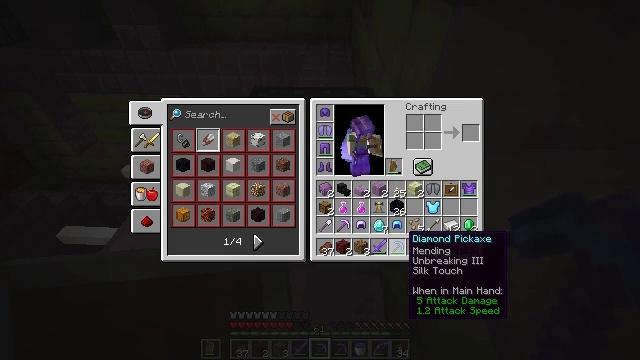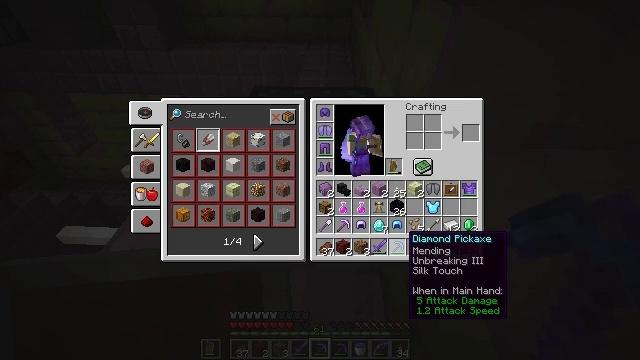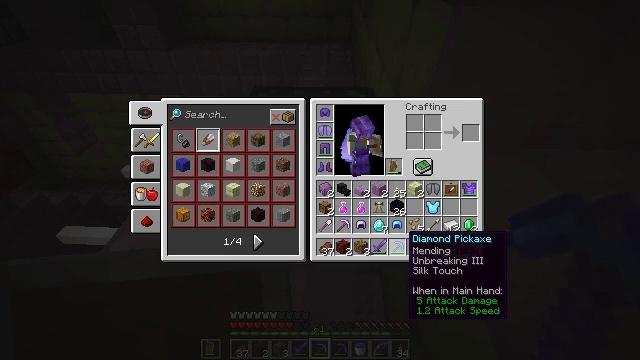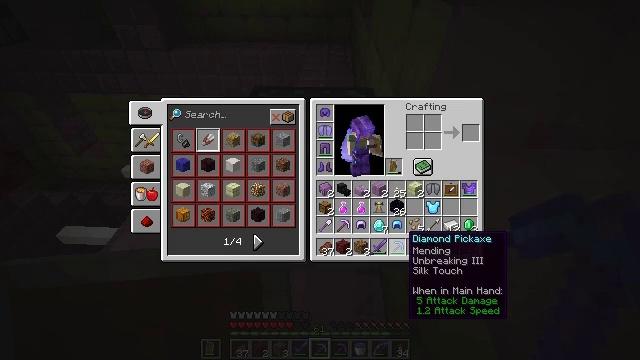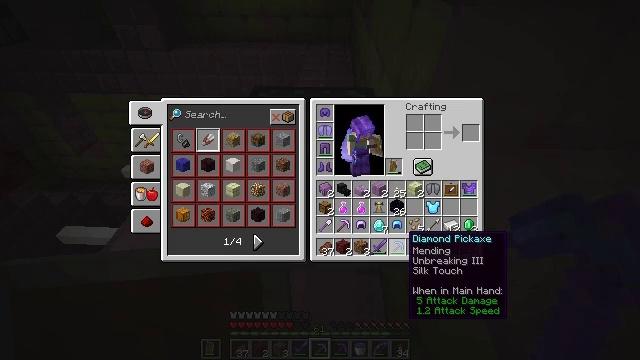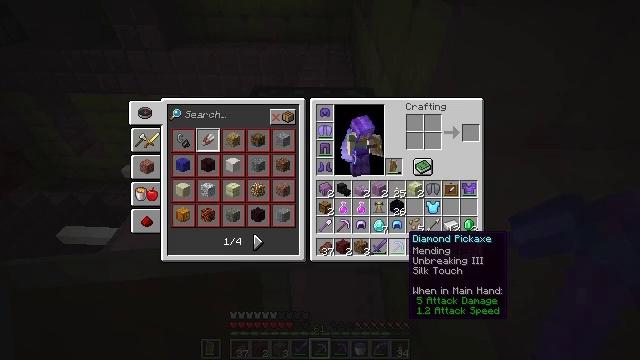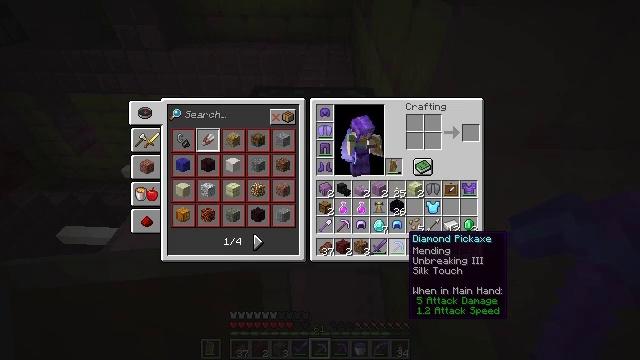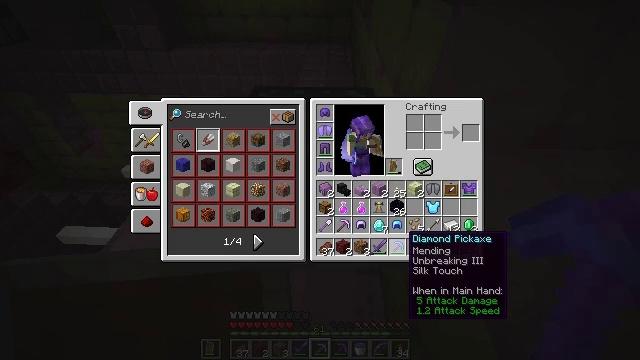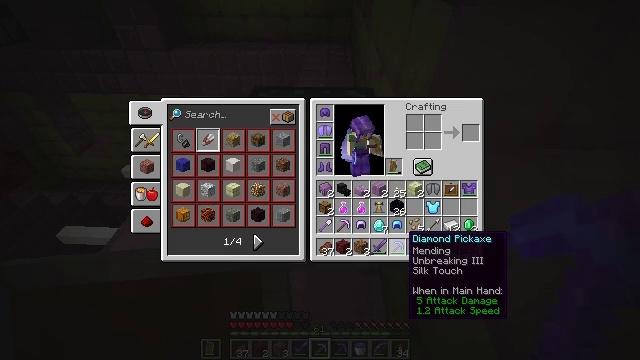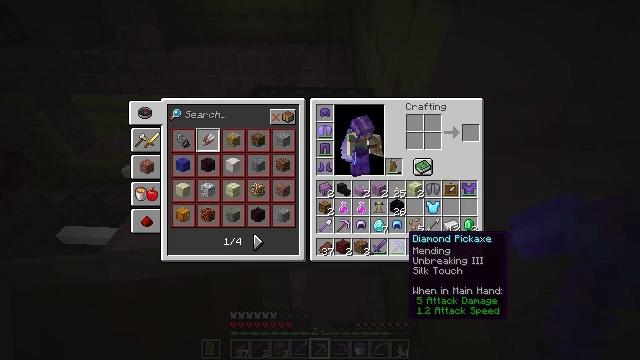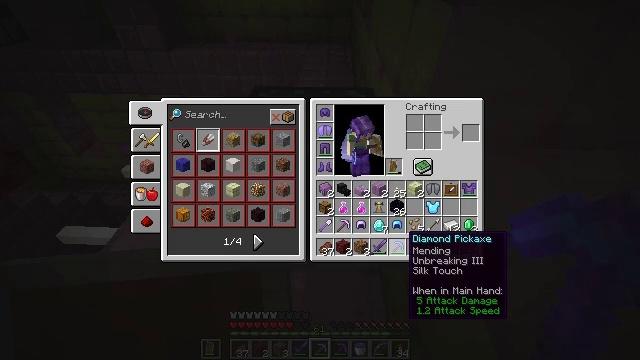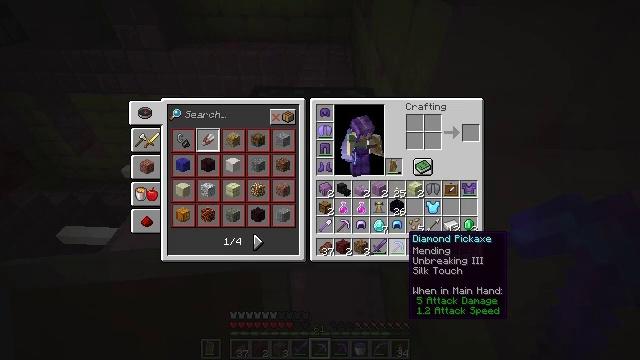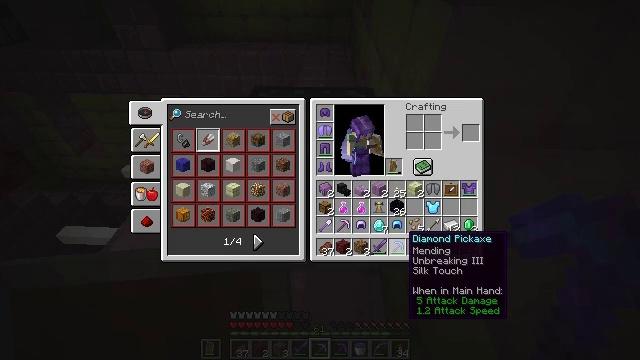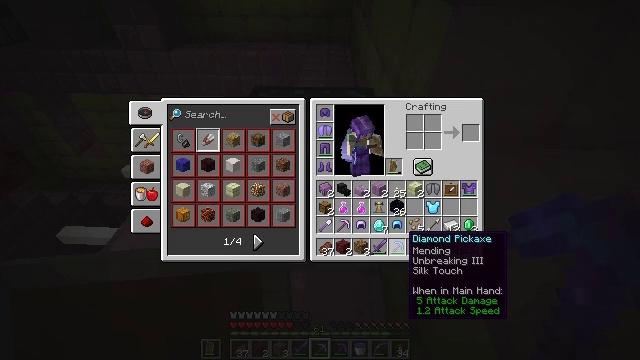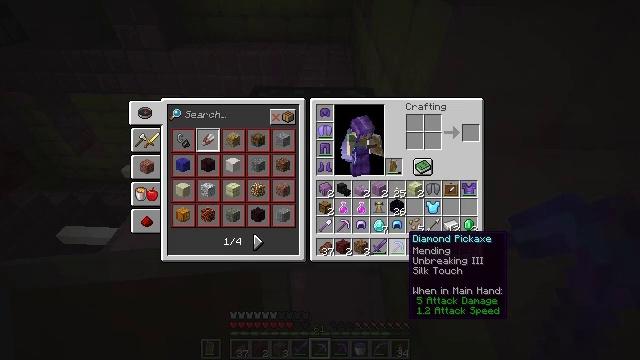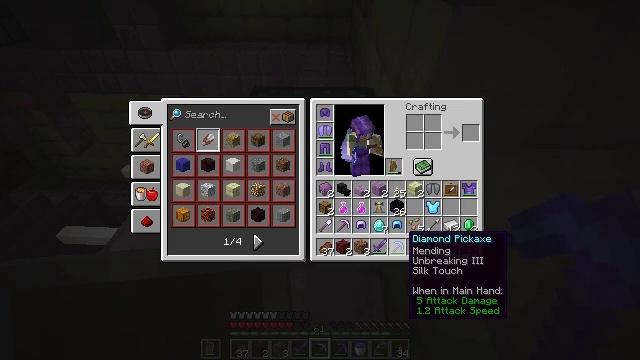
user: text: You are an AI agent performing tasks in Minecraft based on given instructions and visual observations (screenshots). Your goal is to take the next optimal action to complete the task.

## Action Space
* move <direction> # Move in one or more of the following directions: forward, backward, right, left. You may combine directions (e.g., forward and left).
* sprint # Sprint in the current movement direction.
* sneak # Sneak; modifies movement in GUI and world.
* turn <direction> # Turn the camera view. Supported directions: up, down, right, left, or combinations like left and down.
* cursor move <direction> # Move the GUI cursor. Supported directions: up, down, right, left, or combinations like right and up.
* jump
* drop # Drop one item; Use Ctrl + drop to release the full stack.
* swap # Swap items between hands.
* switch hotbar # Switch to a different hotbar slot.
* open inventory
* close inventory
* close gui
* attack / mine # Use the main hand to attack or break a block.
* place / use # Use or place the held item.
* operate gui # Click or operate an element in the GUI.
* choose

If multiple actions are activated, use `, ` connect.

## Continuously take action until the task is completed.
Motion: motion action
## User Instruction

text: Retrieve the ender chest safely.
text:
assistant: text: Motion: no_op
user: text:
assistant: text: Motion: no_op
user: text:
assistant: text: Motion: no_op
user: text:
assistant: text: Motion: no_op
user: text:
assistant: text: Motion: no_op
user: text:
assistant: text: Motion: no_op
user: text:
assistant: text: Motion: no_op
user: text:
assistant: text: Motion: no_op
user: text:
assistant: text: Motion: no_op
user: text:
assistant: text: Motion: no_op
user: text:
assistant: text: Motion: no_op
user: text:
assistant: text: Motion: no_op
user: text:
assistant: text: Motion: no_op
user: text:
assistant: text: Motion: no_op
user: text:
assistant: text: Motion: no_op
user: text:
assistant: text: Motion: no_op
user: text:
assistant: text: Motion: no_op
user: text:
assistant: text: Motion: no_op
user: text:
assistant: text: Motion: no_op
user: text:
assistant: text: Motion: no_op
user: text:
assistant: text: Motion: close inventory
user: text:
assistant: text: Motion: close inventory
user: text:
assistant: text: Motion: no_op
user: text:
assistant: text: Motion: no_op
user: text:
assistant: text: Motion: turn down
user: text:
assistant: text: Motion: turn down
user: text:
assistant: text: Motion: no_op
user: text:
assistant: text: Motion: no_op
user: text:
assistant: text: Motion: move forward
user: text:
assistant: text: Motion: move forward